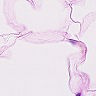
Metastatic tissue present: no